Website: crate-barrel
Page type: customer-info-address
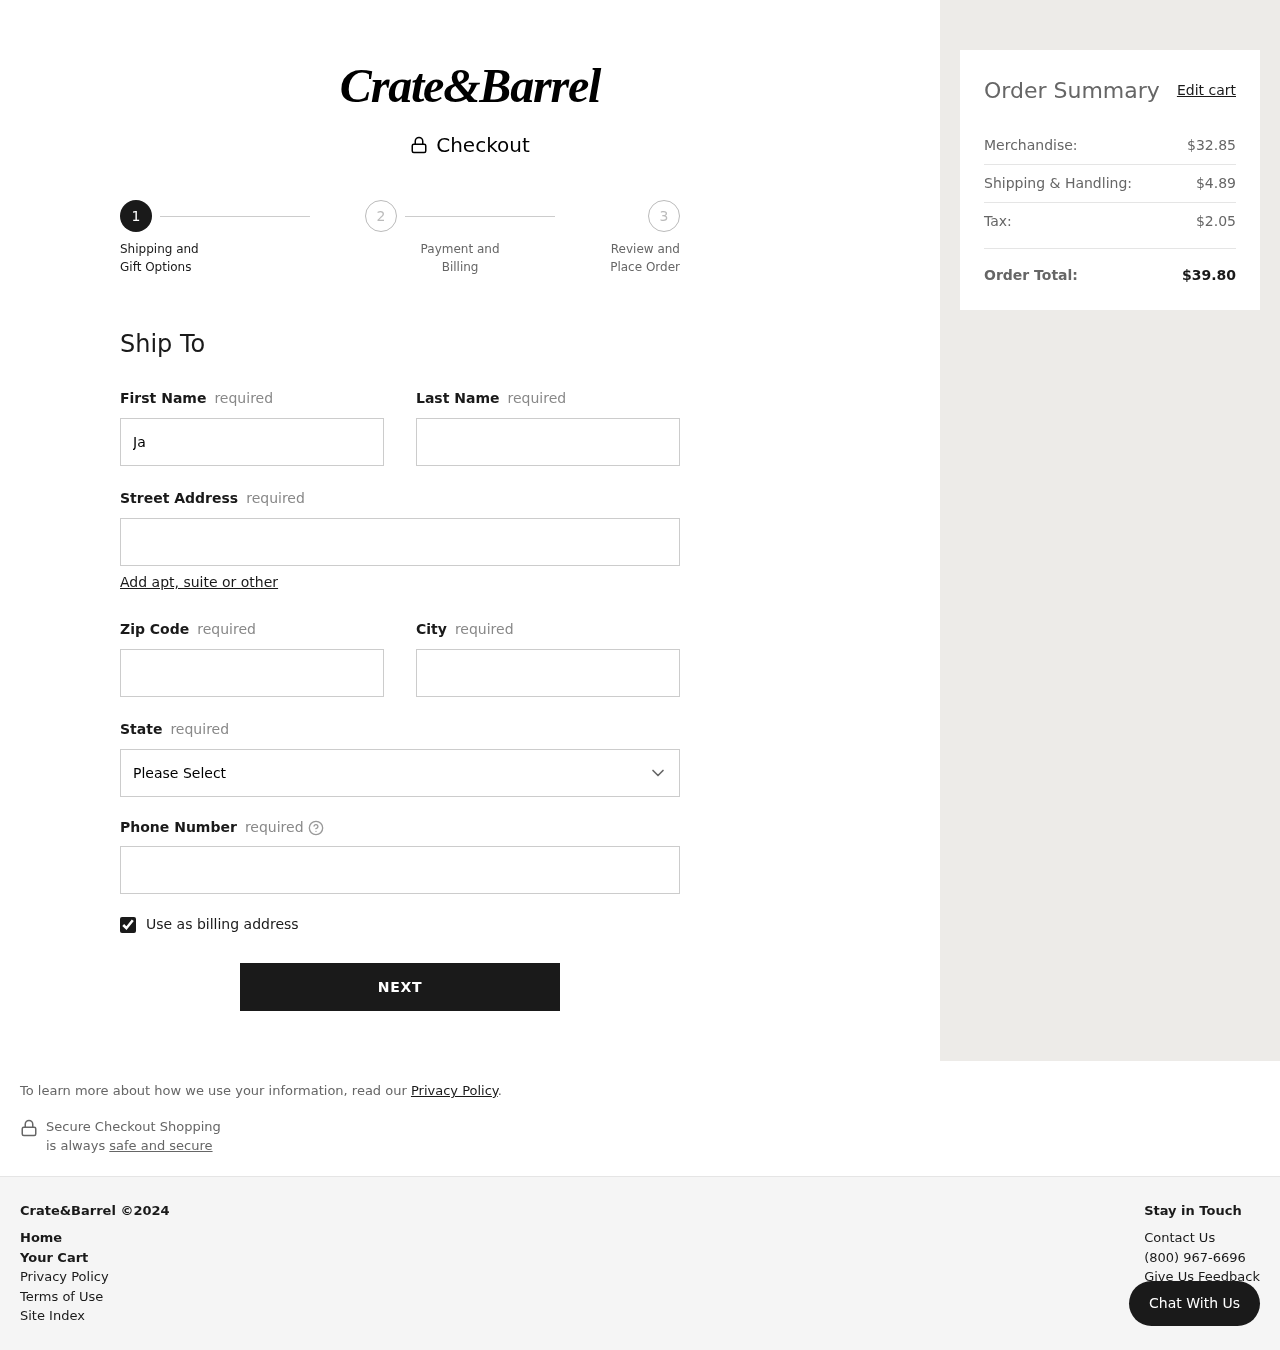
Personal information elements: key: PII_CITY
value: New Juliafurt
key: PII_FIRSTNAME
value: Jacob
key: PII_LASTNAME
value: Zuniga
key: PII_PHONE
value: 8768451878
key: PII_POSTCODE
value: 07048
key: PII_STATE
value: Wisconsin
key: PII_STREET
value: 0415 Xavier View Suite 666
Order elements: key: ORDER_SUBTOTAL
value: $32.85
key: ORDER_SHIPPING_COST
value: $4.89
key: ORDER_TAX
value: $2.05
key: ORDER_TOTAL
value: $39.80